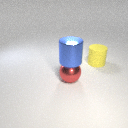
large red metal sphere in front of large yellow rubber cylinder